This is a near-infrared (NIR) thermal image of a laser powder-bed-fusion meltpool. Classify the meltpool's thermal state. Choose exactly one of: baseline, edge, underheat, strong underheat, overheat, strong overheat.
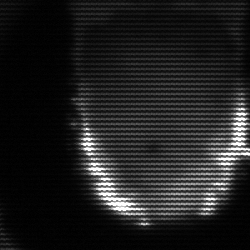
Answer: baseline